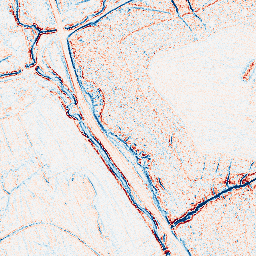
Category: edge_preserving
Decomposition family: bilateral
Decomposition parameters: d: 5
sigma_color: 100
sigma_space: 25
Upsampling method: sinc_blackman
Upsampling parameters: scale: 2
kernel_size: 16
Upsampling scale: 2